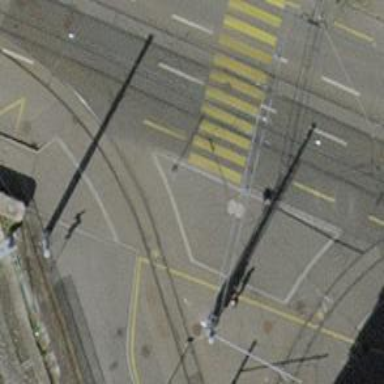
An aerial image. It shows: Tram crossing on the railway.